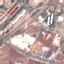
Land use / land cover: Industrial